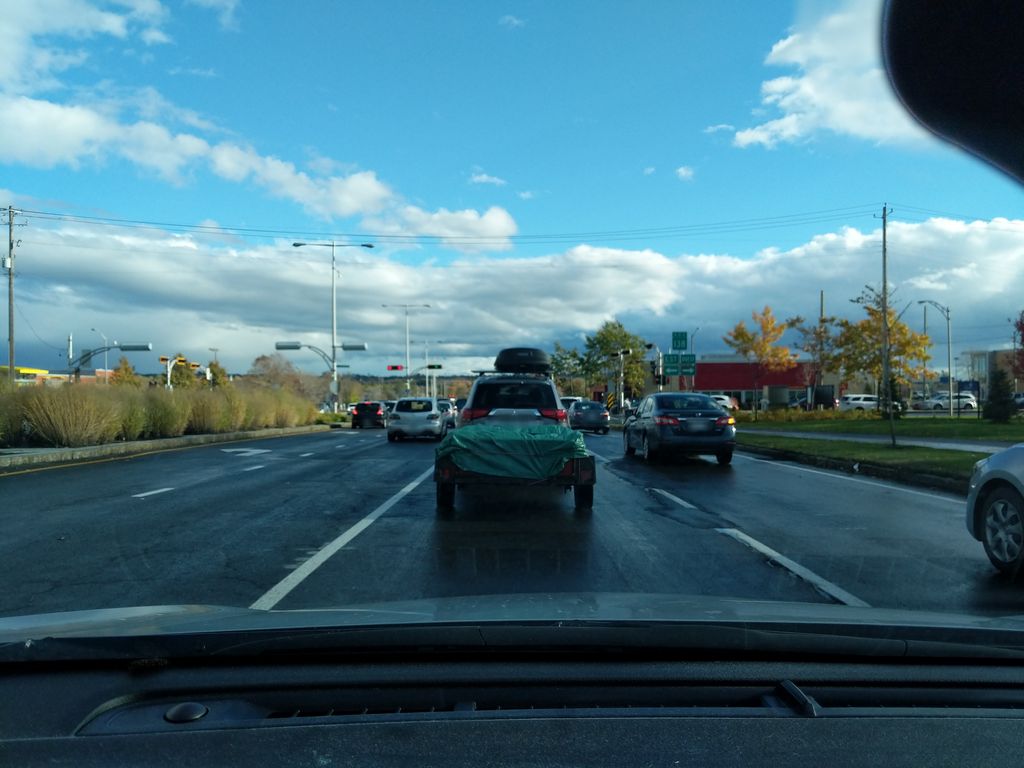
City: quebec_city